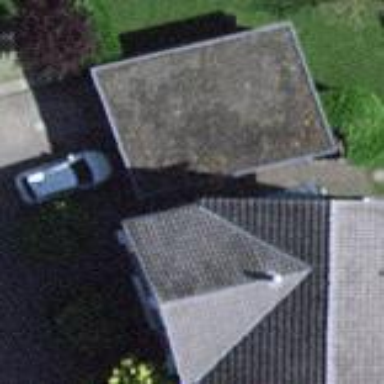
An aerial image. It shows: Detached building.